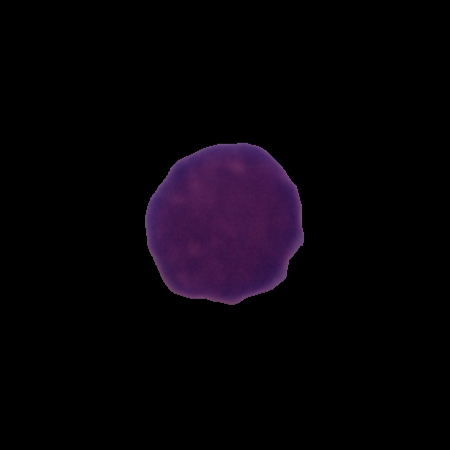
Label: healthy